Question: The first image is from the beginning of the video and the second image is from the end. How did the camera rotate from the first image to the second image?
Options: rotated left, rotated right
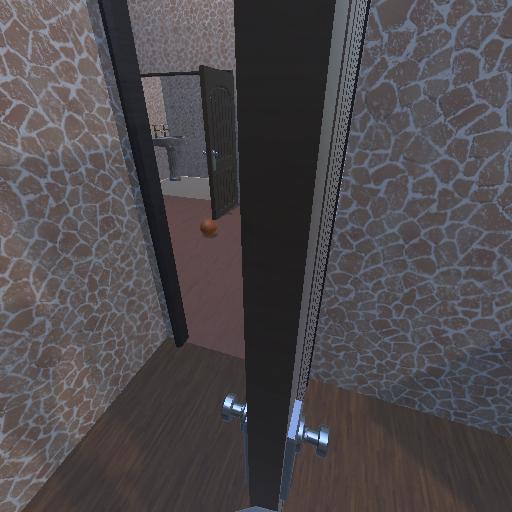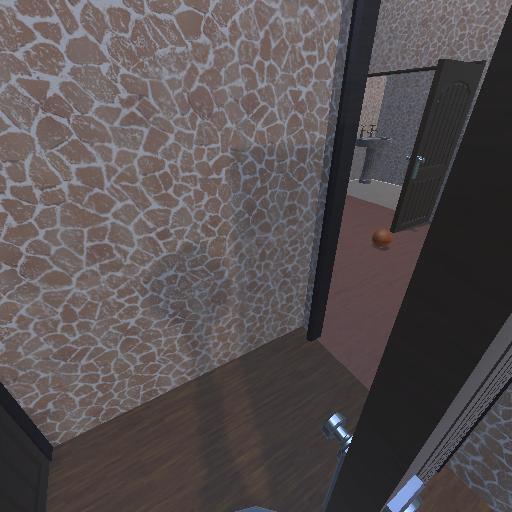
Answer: rotated left